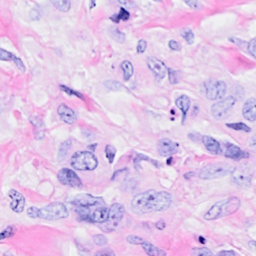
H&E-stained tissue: Breast